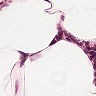
Metastatic tissue present: no